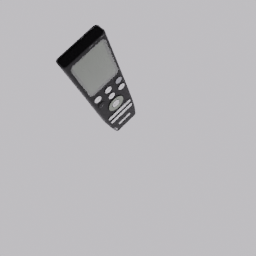
Label: electronics